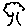
Label: tree